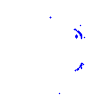
Particle: kaon